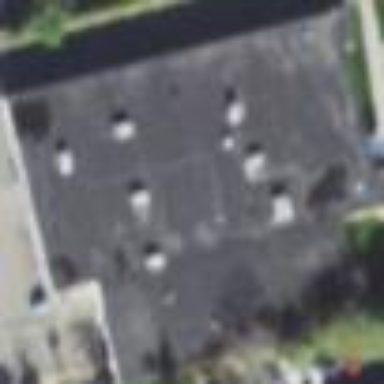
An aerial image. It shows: Commercial building.